Question: This is one line in a vertically orientated layout.

I create it with this xml:
'''
<LinearLayout
android:id="+@id/lineWrapper"
android:layout_width="fill_parent"
android:layout_height="wrap_content"
android:background="@drawable/button_item_bg"
android:clickable="false"
android:orientation="horizontal"
android:baselineAligned="false">
<LinearLayout
android:id="+@id/leftWrapper"
android:layout_width="wrap_content"
android:layout_height="wrap_content"
android:orientation="vertical"
android:paddingLeft="10dp">
<TextView
android:id="@+id/header_title"
android:layout_width="fill_parent"
android:layout_height="wrap_content"
android:paddingBottom="2dp"
android:paddingLeft="10dp"
android:paddingRight="10dp"
android:paddingTop="15dp"
android:text="Header Title"
android:textSize="19sp" />
<TextView
android:id="@+id/header_sub_title"
android:text="Header Sub-title"
android:layout_width="fill_parent"
android:layout_height="wrap_content"
android:paddingBottom="15dp"
android:paddingLeft="10dp"
android:paddingRight="10dp"
android:paddingTop="0dp"
android:textSize="16sp" />
</LinearLayout>
<LinearLayout
android:id="@+id/rightWrapper"
android:layout_width="0dp"
android:layout_height="wrap_content"
android:layout_gravity="center|center_horizontal"
android:layout_weight="1"
android:orientation="vertical"
android:paddingRight="10dp">
<TextView
android:layout_width="fill_parent"
android:layout_height="wrap_content"
android:gravity="center|right"
android:paddingRight="17dp"
android:text="Value"
android:textSize="26sp" />
</LinearLayout>
</LinearLayout>
'''
This takes heavy use of linear layouts. Is there a way to achieve the same but with less xml or better performance?
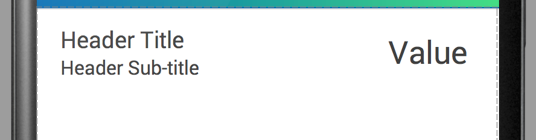
Answer: Something like this (untested)
'''
<RelativeLayout
android:id="@+id/lineWrapper"
android:layout_width="match_parent"
android:layout_height="wrap_content"
android:background="@drawable/button_item_bg"
android:clickable="false"
>
<TextView
android:id="@+id/txt_value"
android:layout_width="wrap_content"
android:layout_height="match_parent"
android:layout_alignParentRight="true"
android:gravity="right|center_vertical"
android:paddingRight="27dp"
android:text="Value"
android:textSize="26sp"
/>
<TextView
android:id="@+id/header_title"
android:layout_width="match_parent"
android:layout_height="wrap_content"
android:layout_alignParentTop="true"
android:layout_toLeftOf="@id/txt_value"
android:paddingBottom="2dp"
android:paddingLeft="20dp"
android:paddingRight="10dp"
android:paddingTop="15dp"
android:text="Header Title"
android:textSize="19sp"
/>
<TextView
android:id="@+id/header_sub_title"
android:text="Header Sub-title"
android:layout_width="match_parent"
android:layout_height="wrap_content"
android:layout_below="@+id/header_title"
android:layout_toLeftOf="@id/txt_value"
android:paddingBottom="15dp"
android:paddingLeft="20dp"
android:paddingRight="10dp"
android:textSize="16sp"
/>
</RelativeLayout>
'''